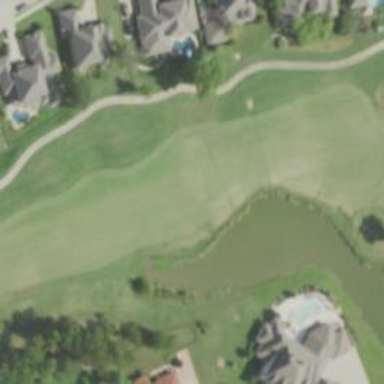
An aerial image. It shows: View of golf hole.